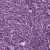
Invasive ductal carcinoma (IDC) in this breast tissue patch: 1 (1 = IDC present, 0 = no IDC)